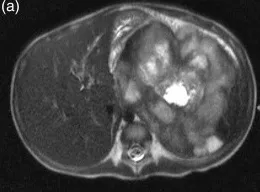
Radiological and pathological analysis of the tumor of the patient 2. (a) Abdominal CT-scan: large heterogeneous left side mass with a large tumor thrombus in the inferior vena cava (arrow).
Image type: radiology (ct)